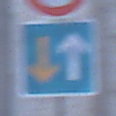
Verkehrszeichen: VorrangVorGegenverkehr
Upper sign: Geschwindigkeit20
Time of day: SunriseSunset
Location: Outdoor (Urban)
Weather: Clear
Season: NotSpecified
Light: Natural